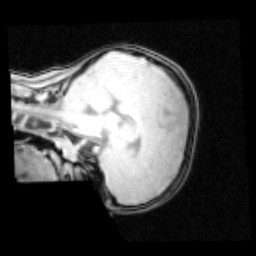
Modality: PDw
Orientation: sagittal
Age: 8
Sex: female
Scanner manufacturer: siemens
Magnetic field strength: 3 T
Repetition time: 0.25 s
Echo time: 0.00103 s